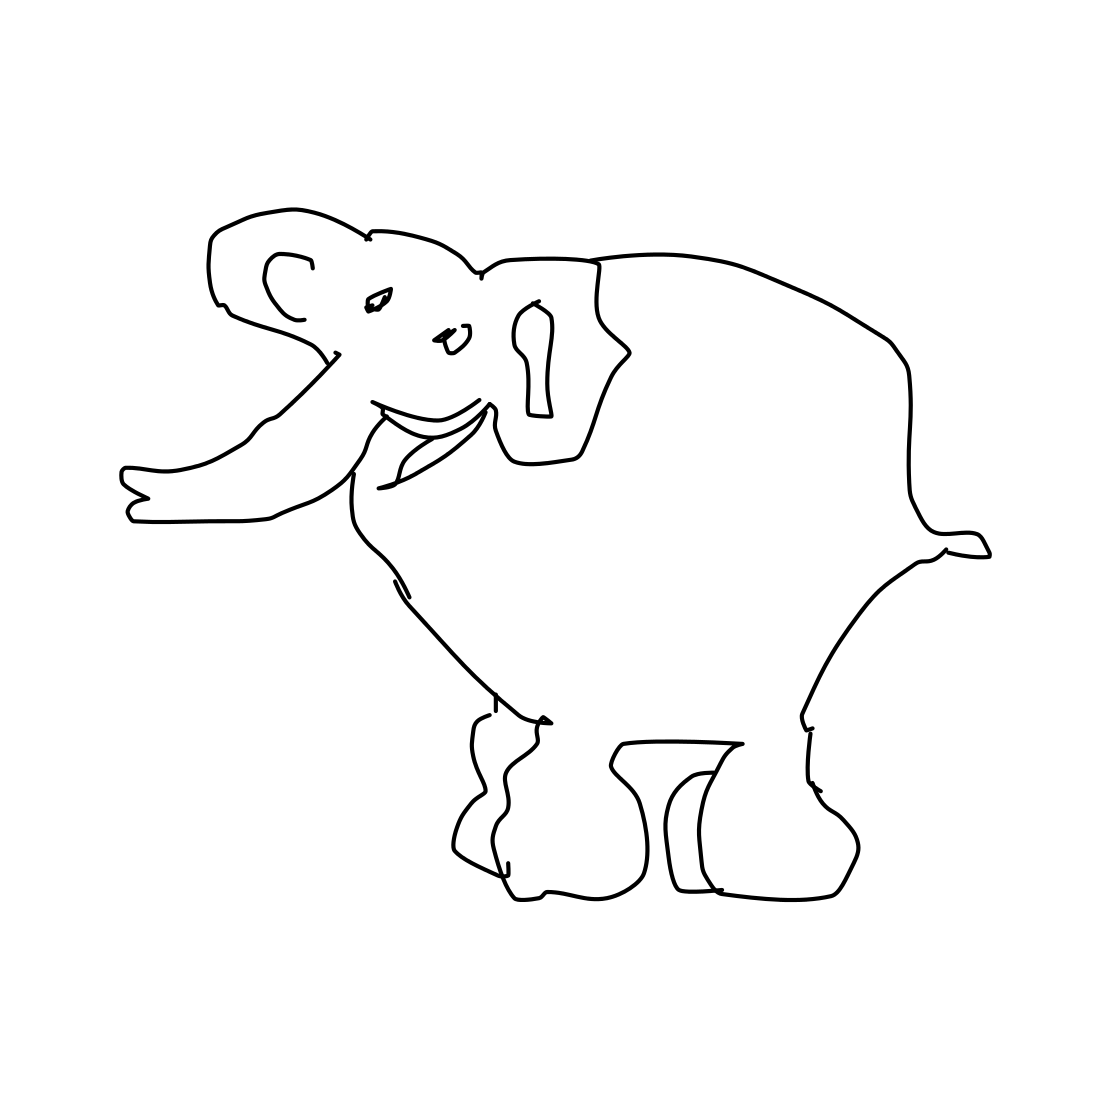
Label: elephant